Chest X-ray:
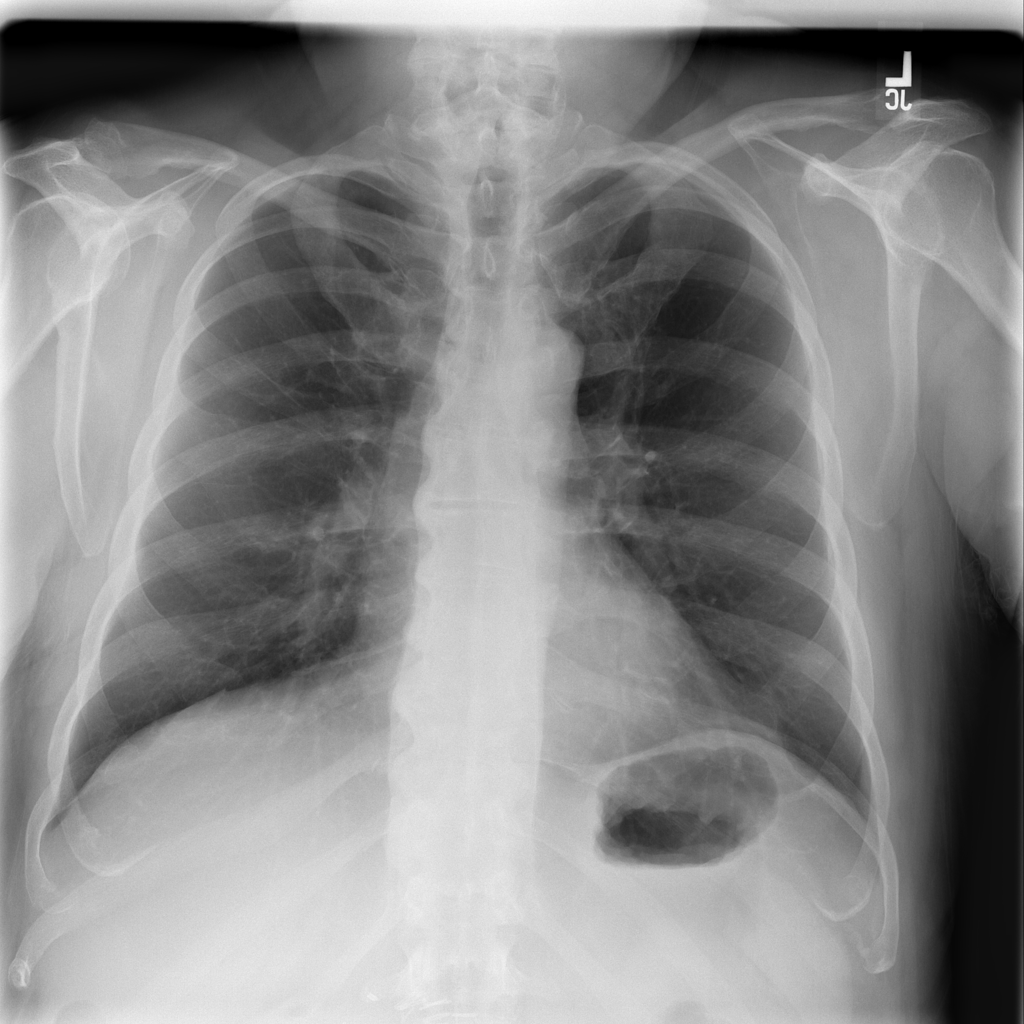
No abnormal finding: yes